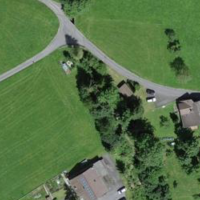
EUNIS habitat code: 24
Species observed at this site:
Geum rivale